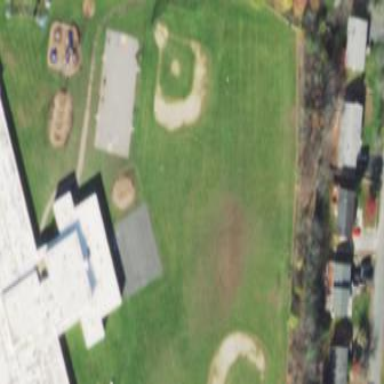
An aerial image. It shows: Baseball pitch for leisure land.